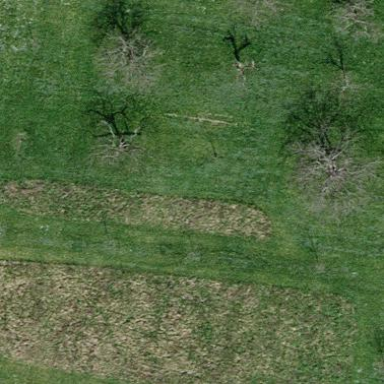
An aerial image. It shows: Orchard.